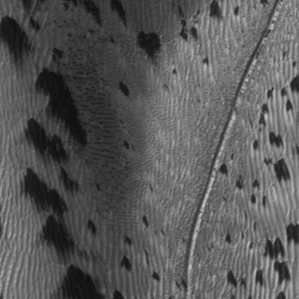
Label: frost